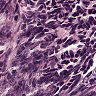
Metastatic tissue present: no